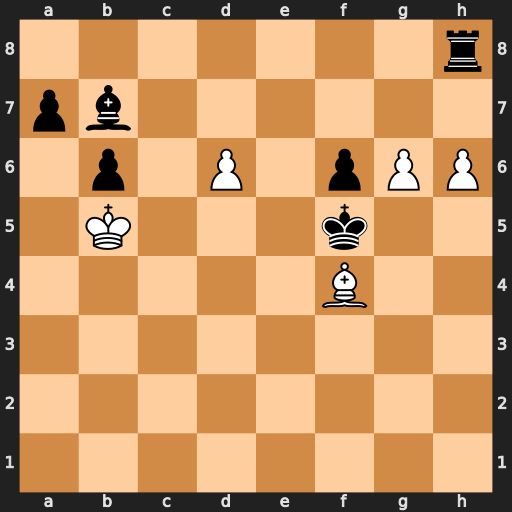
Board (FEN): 7r/pb6/1p1P1pPP/1K3k2/5B2/8/8/8
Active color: w
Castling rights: -
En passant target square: -
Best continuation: g7 Rg8 h7 Rxg7 h8=Q